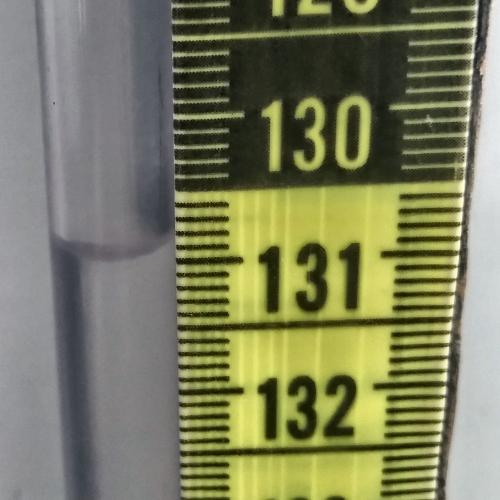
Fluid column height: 130.9 cm